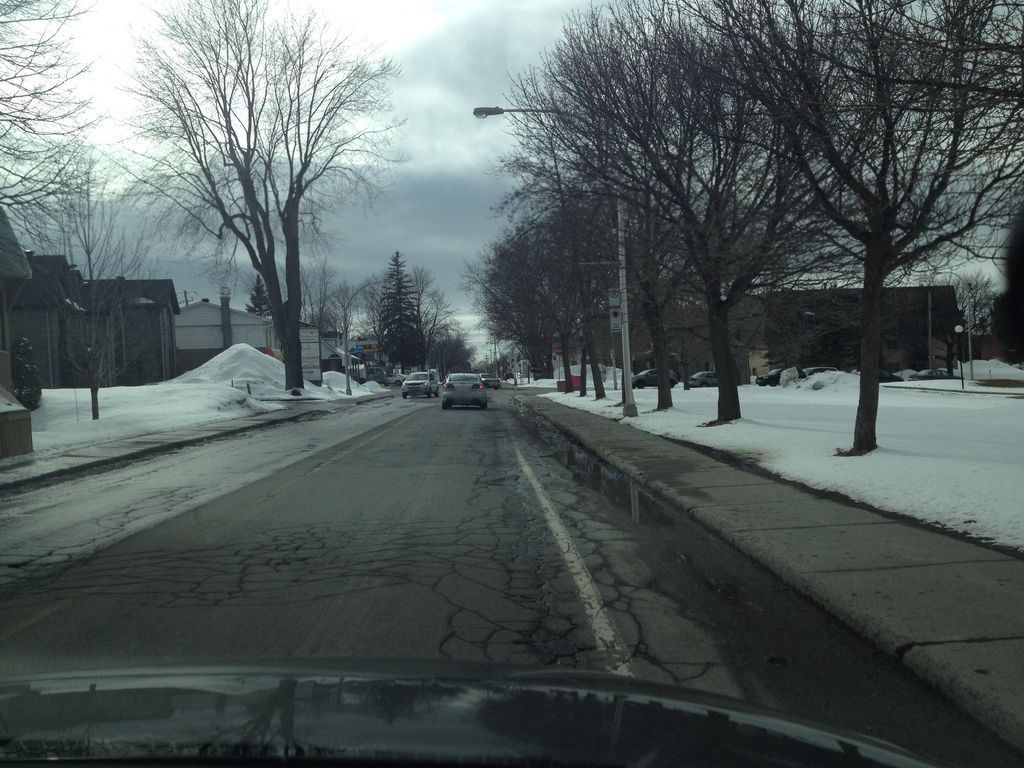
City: montreal